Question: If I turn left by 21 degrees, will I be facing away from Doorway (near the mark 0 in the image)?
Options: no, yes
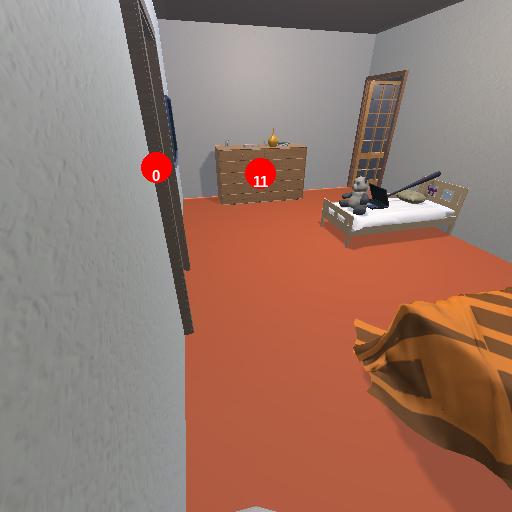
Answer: no